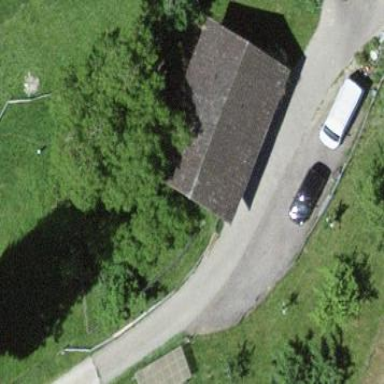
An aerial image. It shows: Barn.